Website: crate-barrel
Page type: billing-address
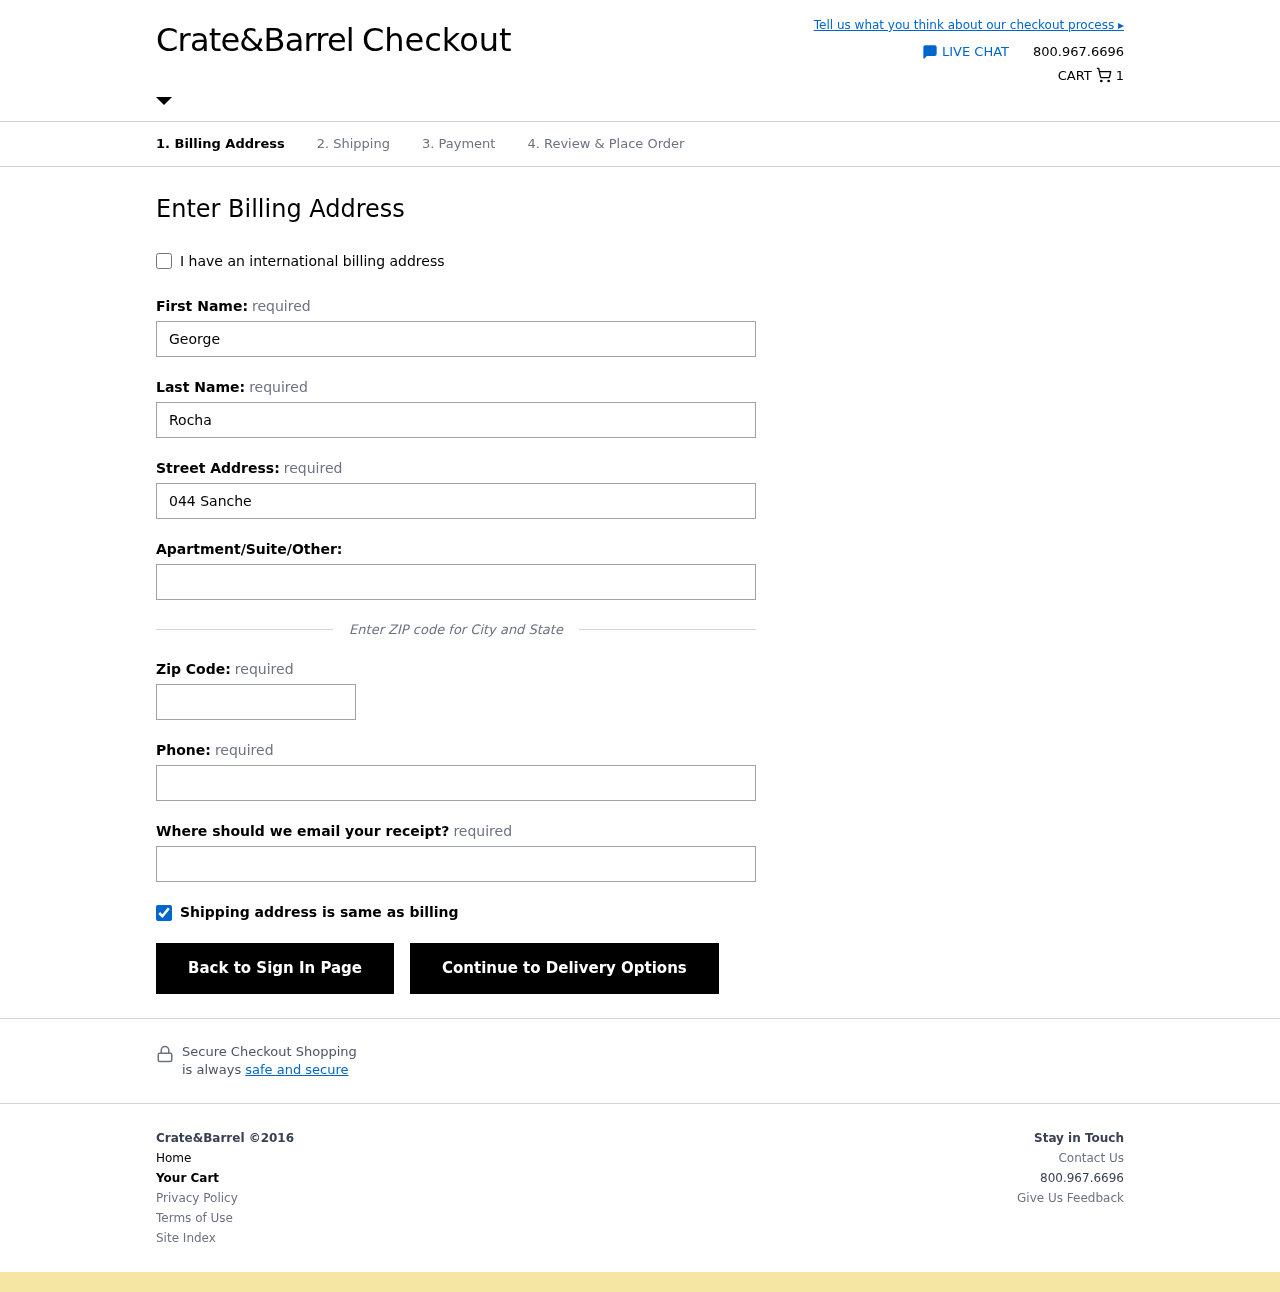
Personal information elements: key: PII_EMAIL
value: george_rocha@gmail.com
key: PII_FIRSTNAME
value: George
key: PII_LASTNAME
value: Rocha
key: PII_PHONE
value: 2873608974
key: PII_POSTCODE
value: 48381
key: PII_STREET
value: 044 Sanchez Mills Apt. 720
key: PII_STREET2
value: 90805 Jillian Crescent
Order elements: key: ORDER_NUM_ITEMS
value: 1